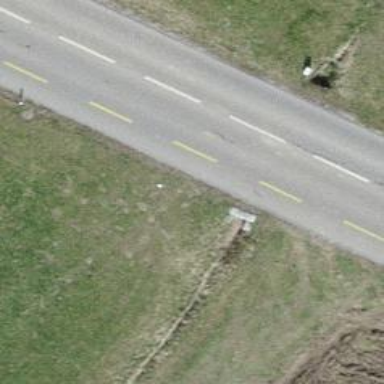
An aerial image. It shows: Culvert tunnel.